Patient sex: M
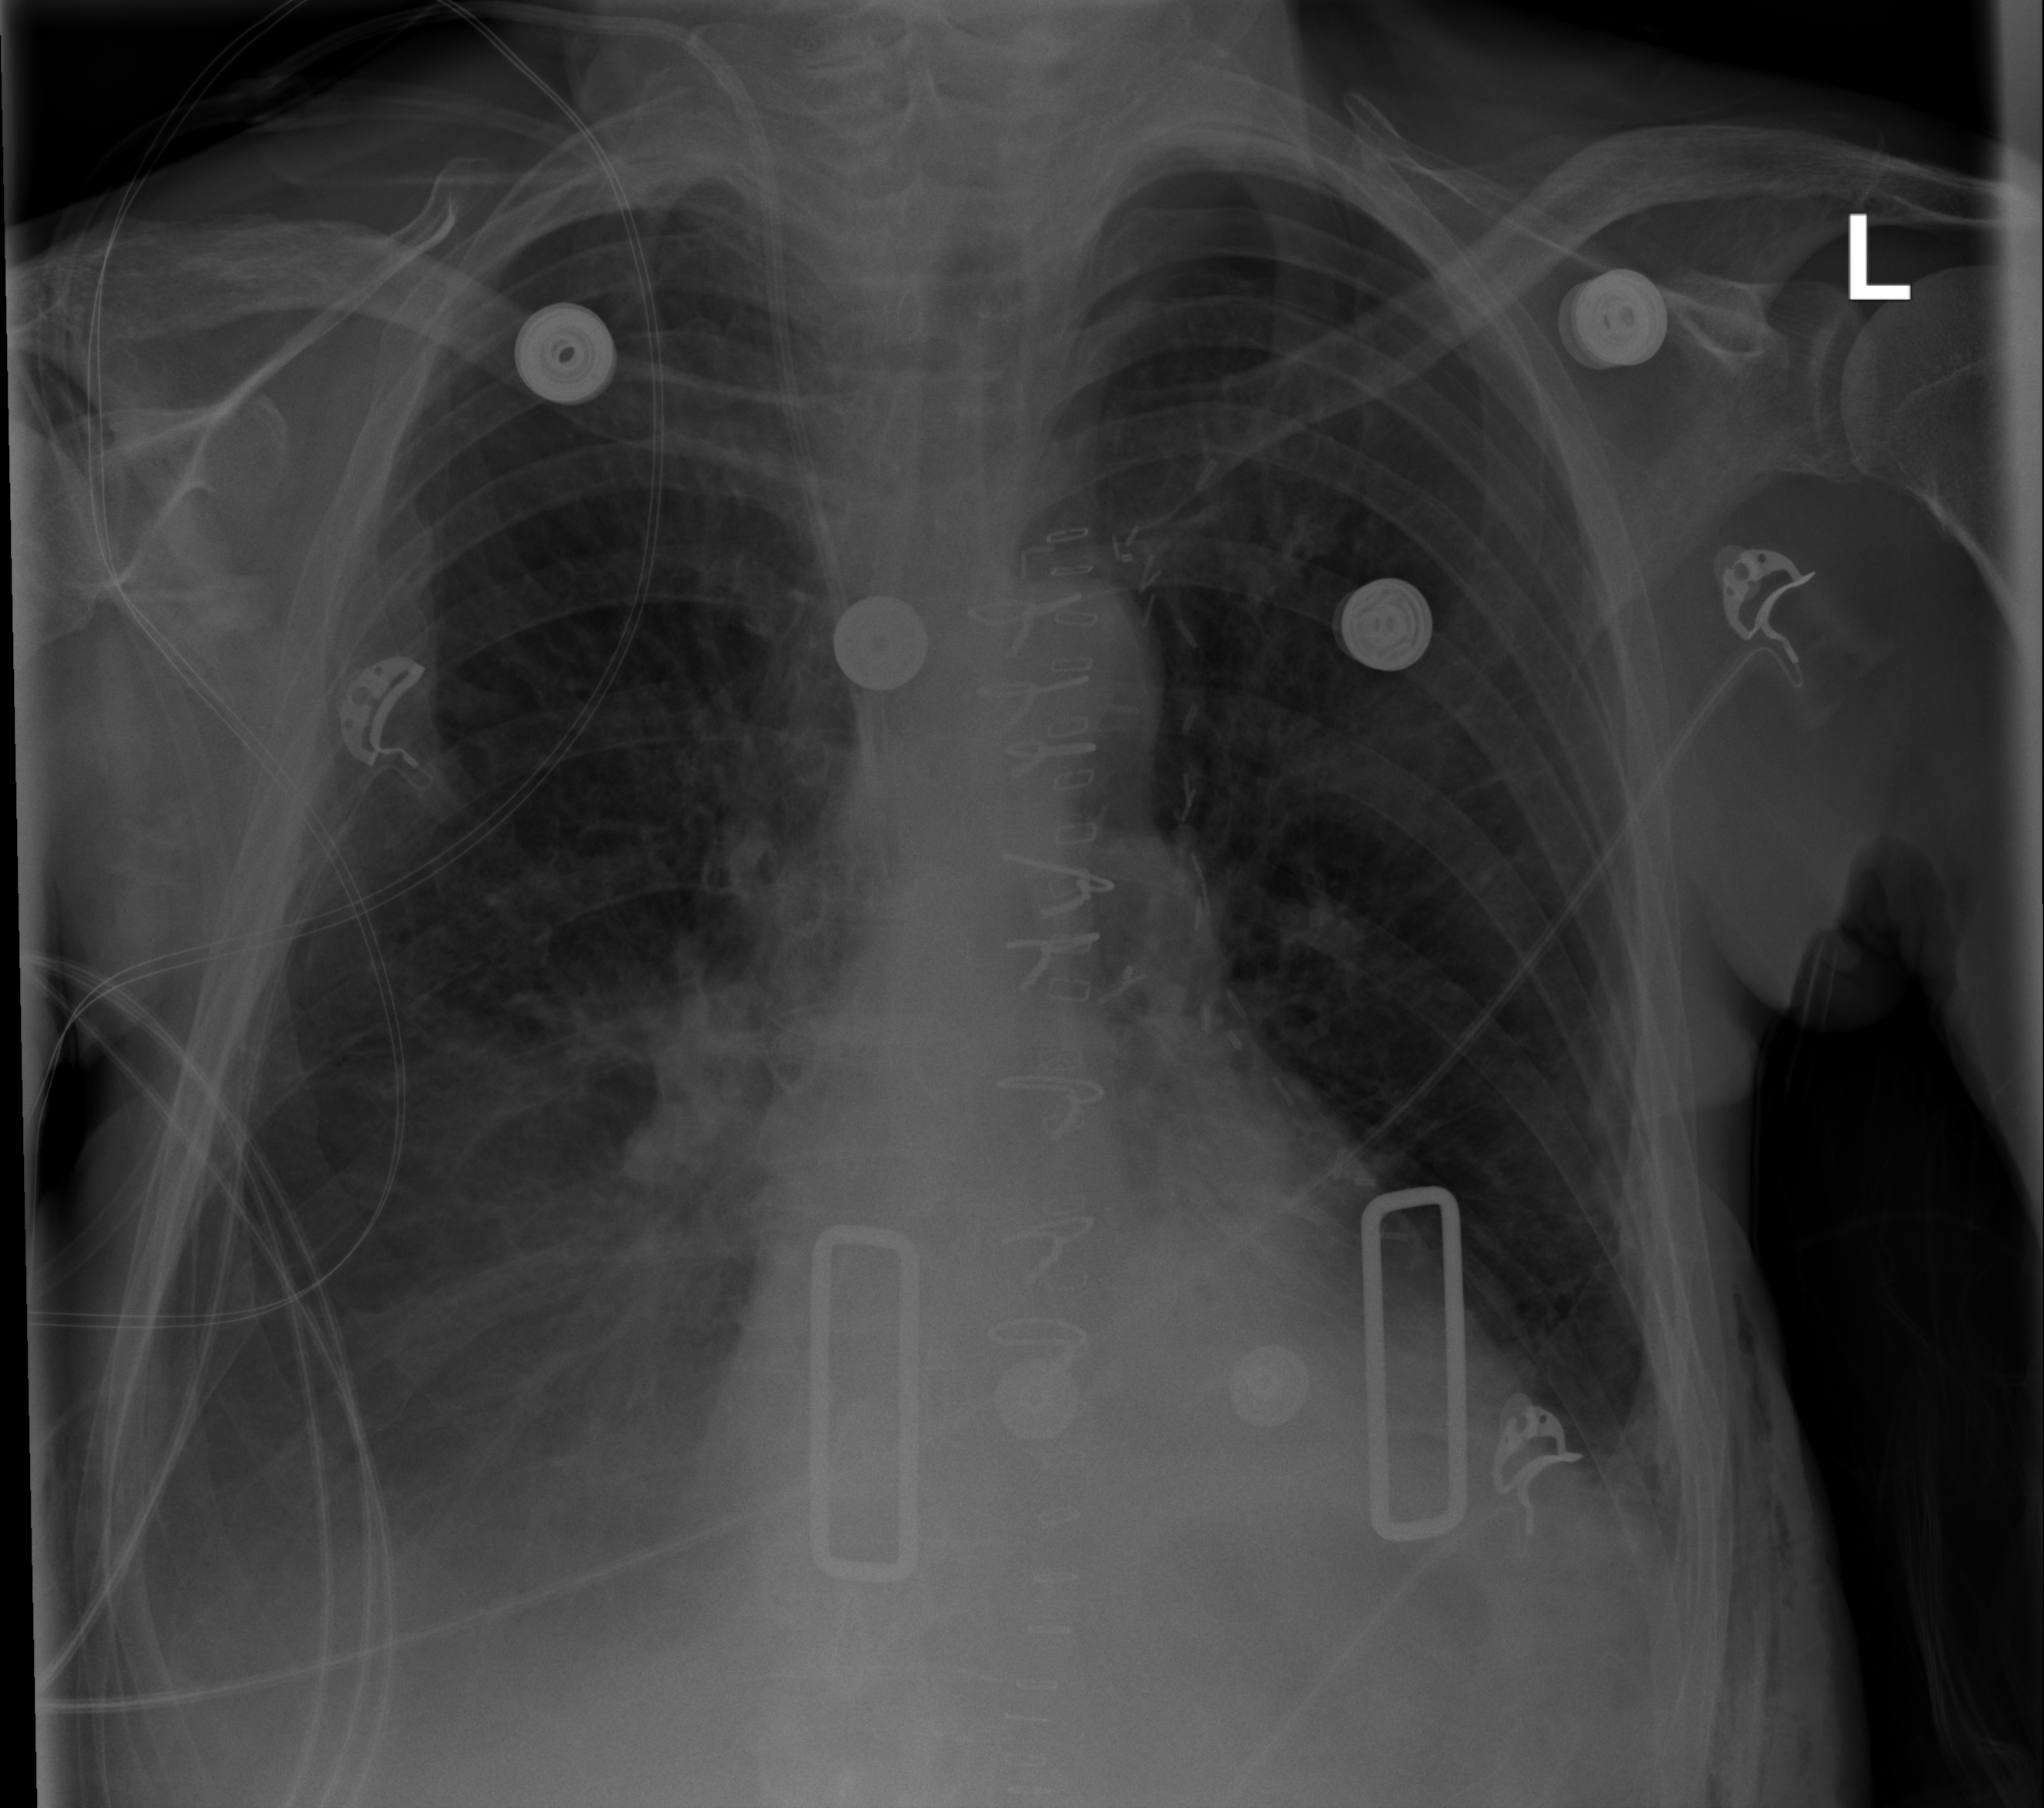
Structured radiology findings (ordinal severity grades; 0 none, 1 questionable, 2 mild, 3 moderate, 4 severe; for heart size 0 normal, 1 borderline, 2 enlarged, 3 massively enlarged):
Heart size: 0
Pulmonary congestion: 0
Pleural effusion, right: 2
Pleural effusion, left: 2
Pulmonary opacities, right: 1
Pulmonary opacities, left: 0
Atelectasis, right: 2
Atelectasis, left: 2